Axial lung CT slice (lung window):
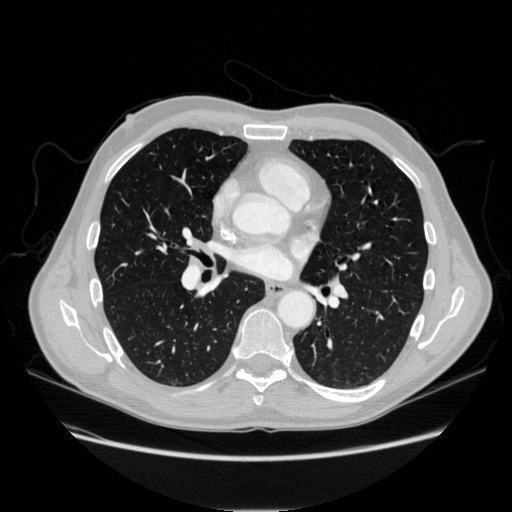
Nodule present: no